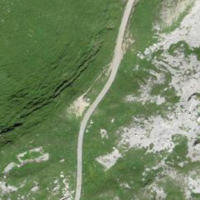
EUNIS habitat code: 31
Species observed at this site:
Gentianella campestris